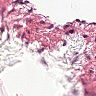
Metastatic tissue present: no